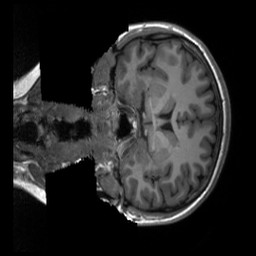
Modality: T1w
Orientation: coronal
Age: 24
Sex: female
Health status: healthy
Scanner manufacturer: siemens
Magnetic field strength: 3 T
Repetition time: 2.3 s
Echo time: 0.00229 s